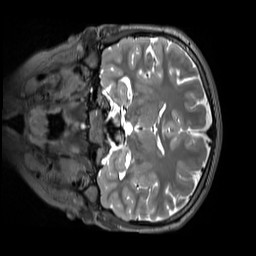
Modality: T2w
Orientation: coronal
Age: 12
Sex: male
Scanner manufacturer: siemens
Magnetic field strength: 3 T
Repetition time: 3.2 s
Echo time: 0.408 s